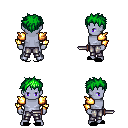
a pixel art fantasy rpg character, male body template, dark elf, purple skin, gold arm armor, metal pants, green bedhead hairstyle, black slippers, dagger, four views (front, back, left, right), 2x2 character sprite sheet, small pixel art, hard edges, no anti-aliasing